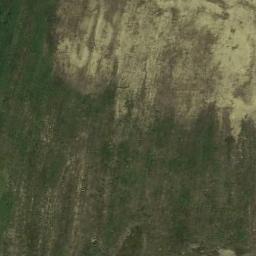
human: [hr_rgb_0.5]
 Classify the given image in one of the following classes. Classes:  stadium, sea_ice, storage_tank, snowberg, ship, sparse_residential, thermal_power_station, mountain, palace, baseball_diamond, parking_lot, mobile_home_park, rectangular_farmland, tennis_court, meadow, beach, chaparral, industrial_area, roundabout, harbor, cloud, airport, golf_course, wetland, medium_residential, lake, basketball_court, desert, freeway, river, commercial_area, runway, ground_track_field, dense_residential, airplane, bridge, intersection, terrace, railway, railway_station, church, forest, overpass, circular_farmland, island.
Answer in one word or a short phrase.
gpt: meadow